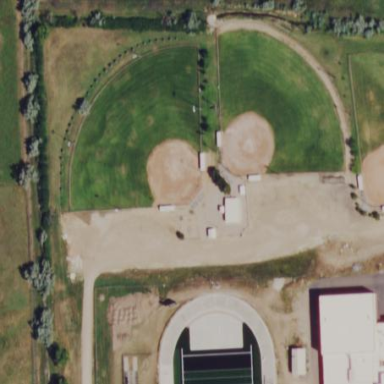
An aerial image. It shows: Baseball pitch for leisure land.